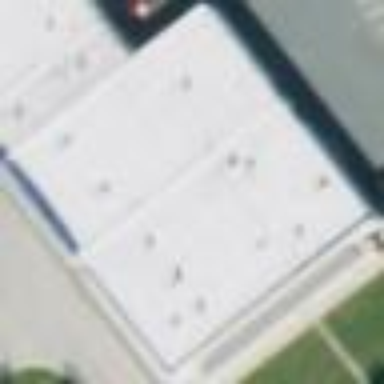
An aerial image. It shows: Retail building.